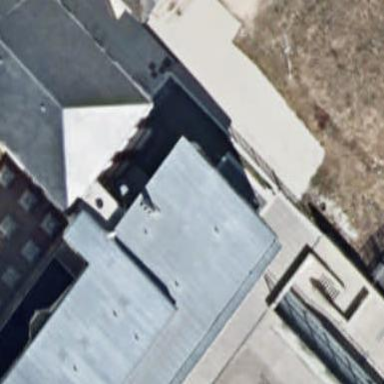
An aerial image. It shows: School building.